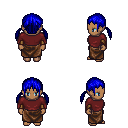
a pixel art fantasy rpg character, female body template, human, dark skin, maroon long-sleeve shirt, robe skirt, blue twin-tailed hairstyle, leather bracers, four views (front, back, left, right), 2x2 character sprite sheet, small pixel art, hard edges, no anti-aliasing